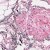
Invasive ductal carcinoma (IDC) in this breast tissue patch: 0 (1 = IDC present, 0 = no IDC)